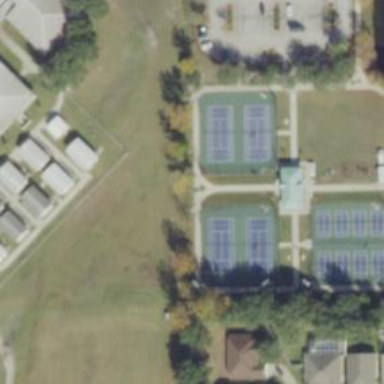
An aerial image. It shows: Tennis court in leisure pitch.